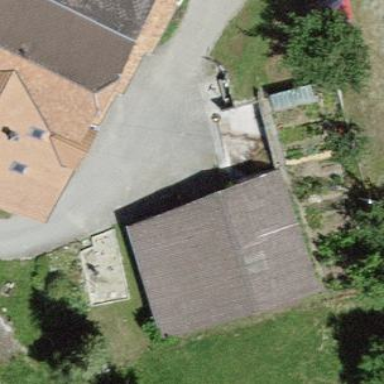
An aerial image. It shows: Barn.